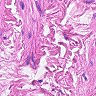
Metastatic tissue present: no